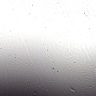
Metastatic tissue present: no